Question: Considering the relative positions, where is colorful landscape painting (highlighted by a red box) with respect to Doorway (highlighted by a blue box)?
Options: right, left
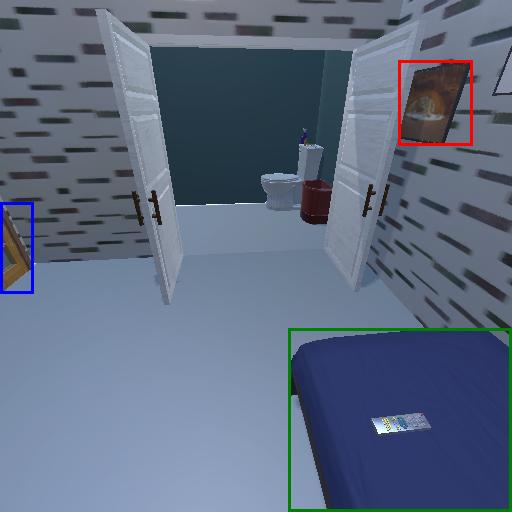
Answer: right